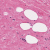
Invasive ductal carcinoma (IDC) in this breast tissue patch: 0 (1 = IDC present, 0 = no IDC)